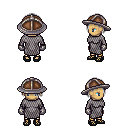
a pixel art fantasy rpg character, female body template, human, tanned skin, chain mail, gold greaves, gray bangs hairstyle, chain helm, metal gloves, ghillies, four views (front, back, left, right), 2x2 character sprite sheet, small pixel art, hard edges, no anti-aliasing